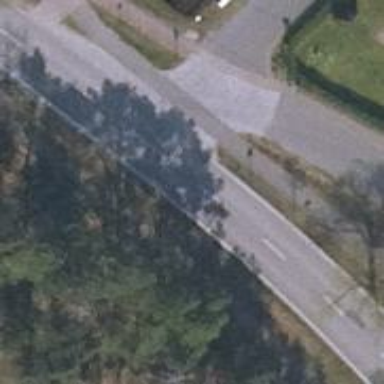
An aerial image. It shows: Smooth asphalt road in residential area.